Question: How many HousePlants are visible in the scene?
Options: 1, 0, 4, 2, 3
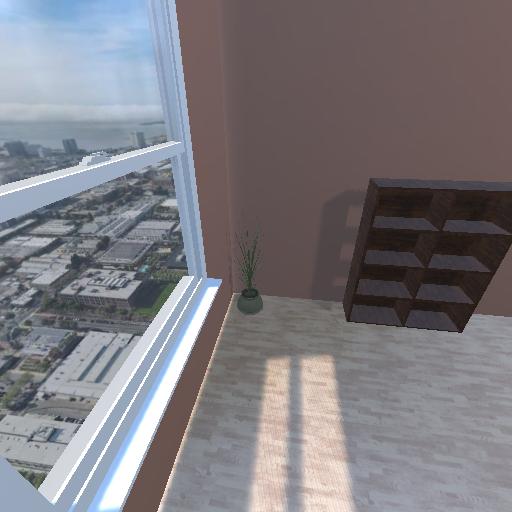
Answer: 1